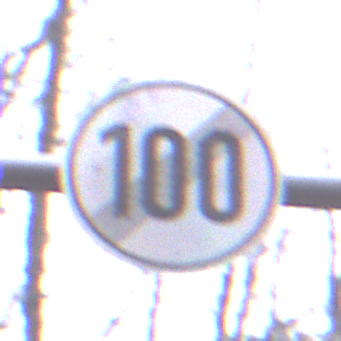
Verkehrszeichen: EndeGeschwindigkeit100
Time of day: Midday
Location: Outdoor (Nature)
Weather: Overcast
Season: Autumn
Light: Natural